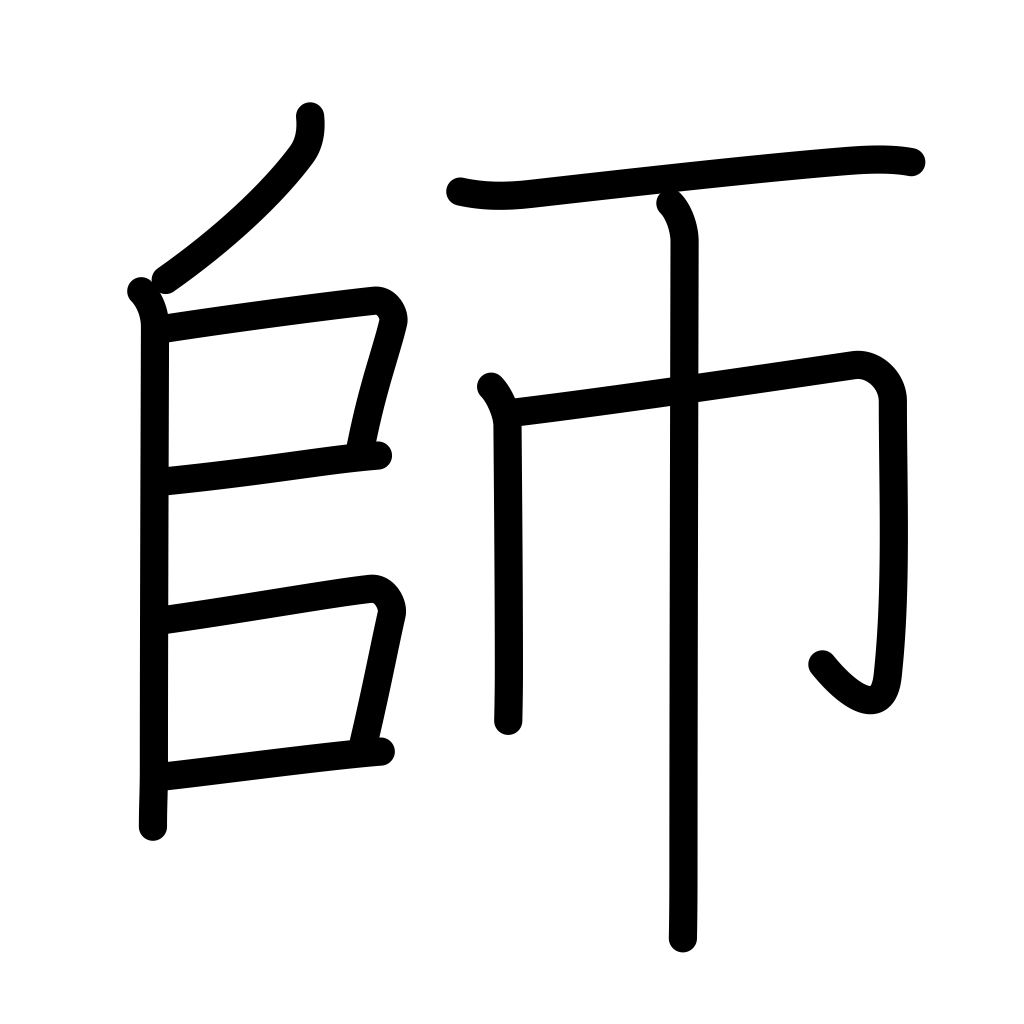
Meaning: expert, teacher, master, model, exemplar, war